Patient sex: M
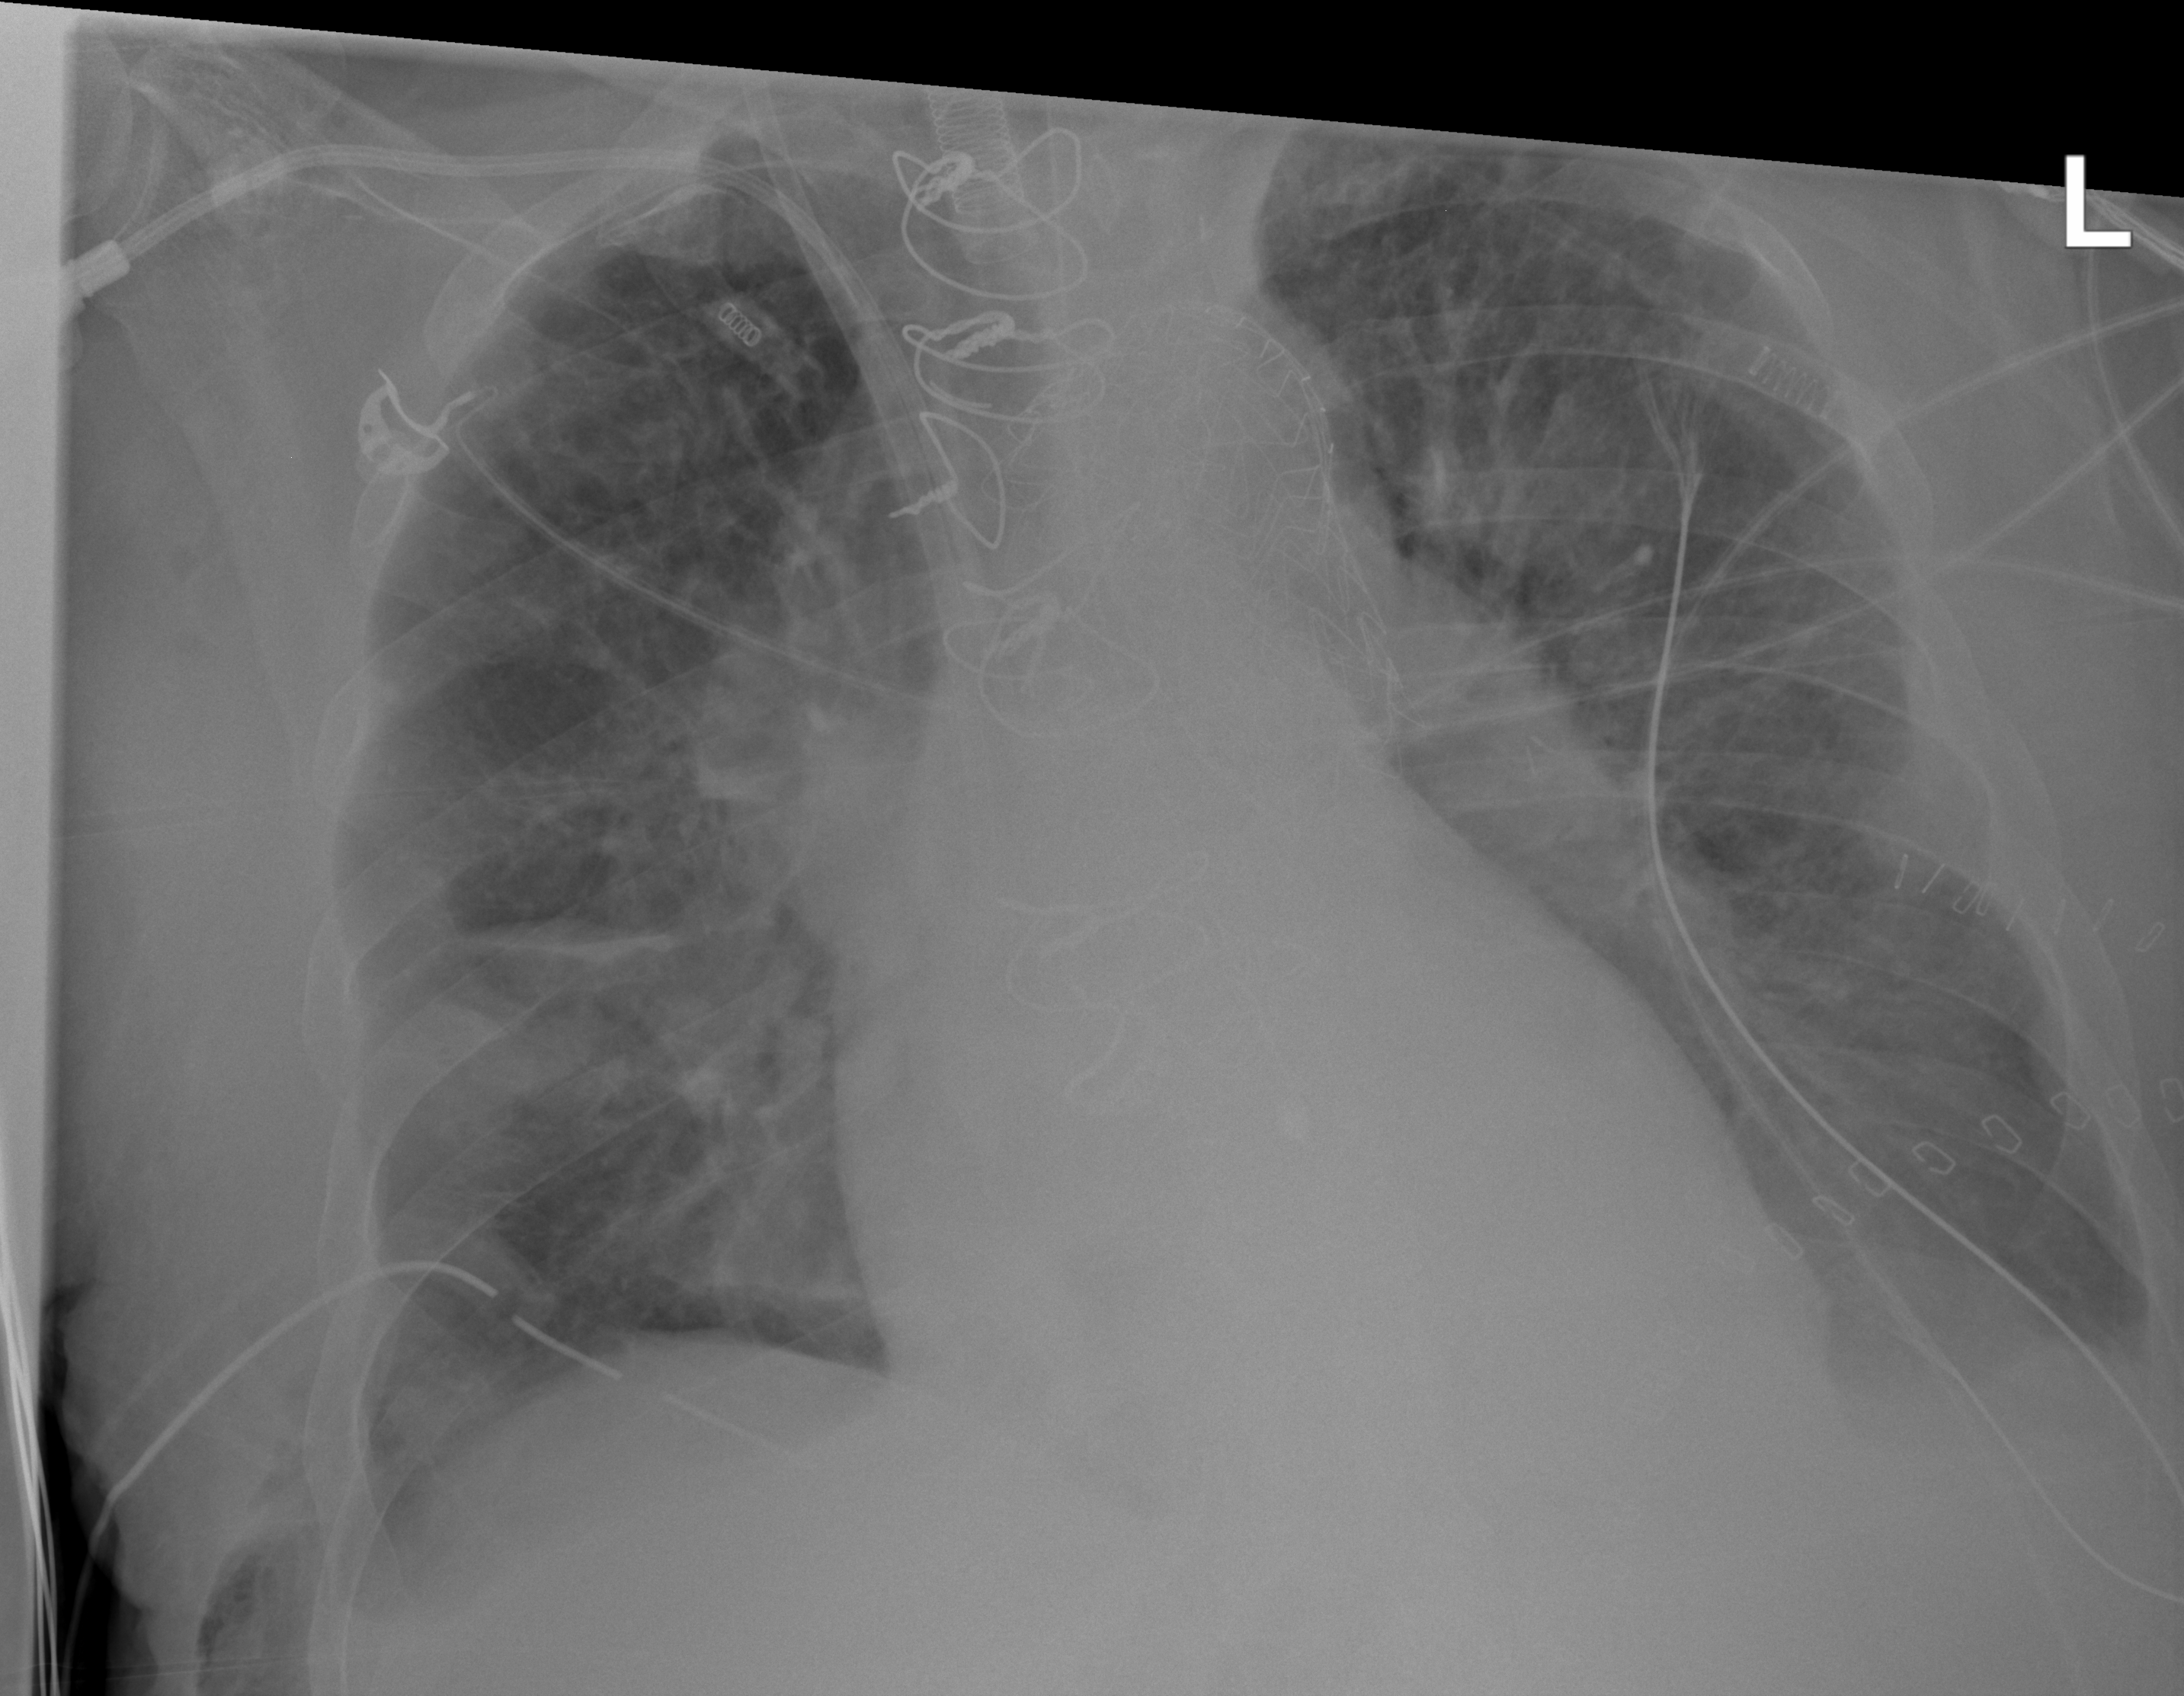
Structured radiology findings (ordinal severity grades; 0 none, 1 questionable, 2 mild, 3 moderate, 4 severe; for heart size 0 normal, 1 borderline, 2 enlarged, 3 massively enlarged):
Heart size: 1
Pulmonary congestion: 2
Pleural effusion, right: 2
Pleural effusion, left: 3
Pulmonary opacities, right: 2
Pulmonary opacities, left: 1
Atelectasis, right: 3
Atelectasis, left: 2